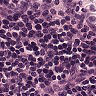
Metastatic tissue present: no